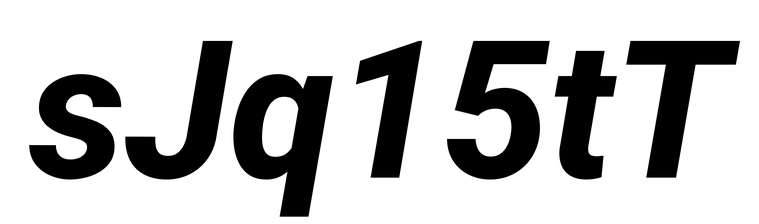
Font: Roboto-Italic_ExtraBold_Italic